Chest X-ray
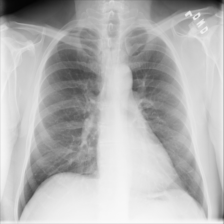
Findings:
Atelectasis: negative
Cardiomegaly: negative
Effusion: negative
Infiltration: negative
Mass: negative
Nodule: negative
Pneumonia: negative
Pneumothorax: negative
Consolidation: negative
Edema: negative
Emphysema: negative
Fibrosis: negative
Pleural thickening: negative
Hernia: negative